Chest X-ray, AP view. Patient: 48 years old, sex M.
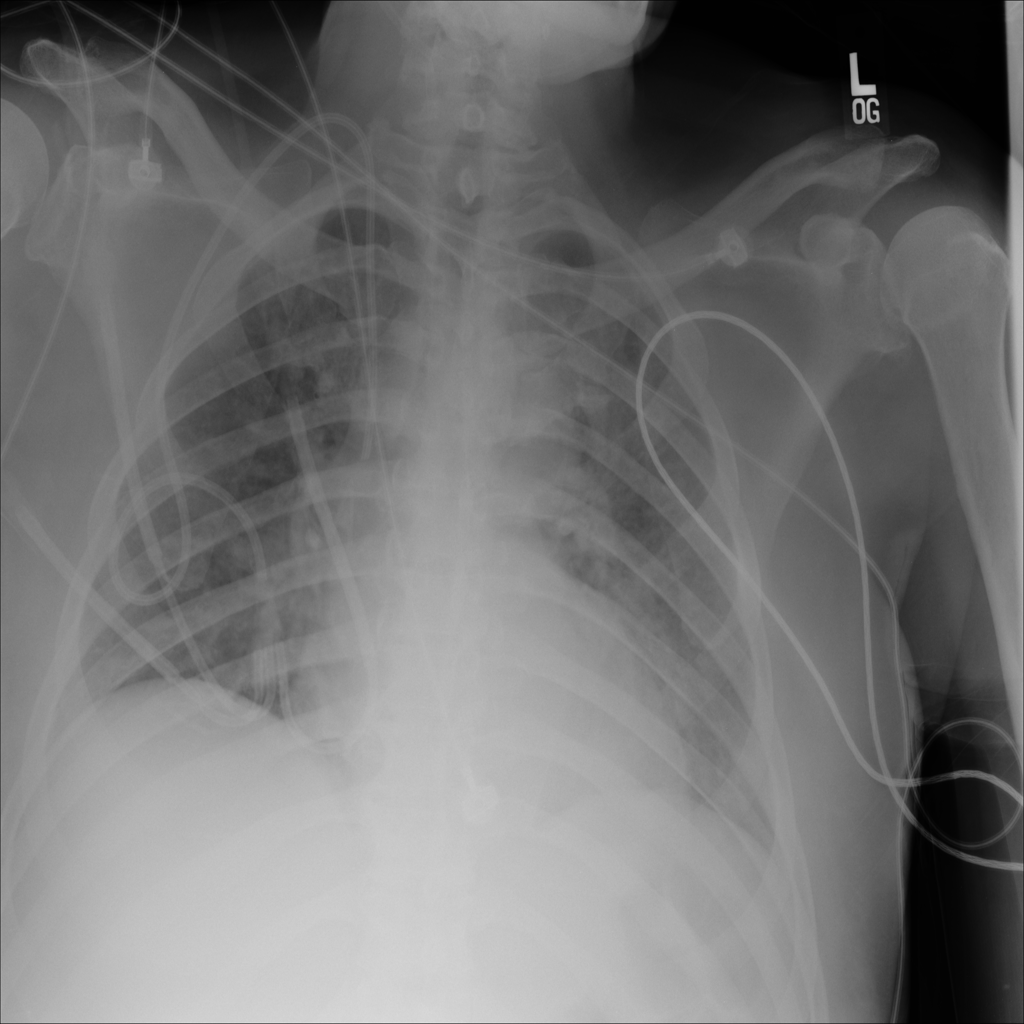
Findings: Infiltration